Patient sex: M
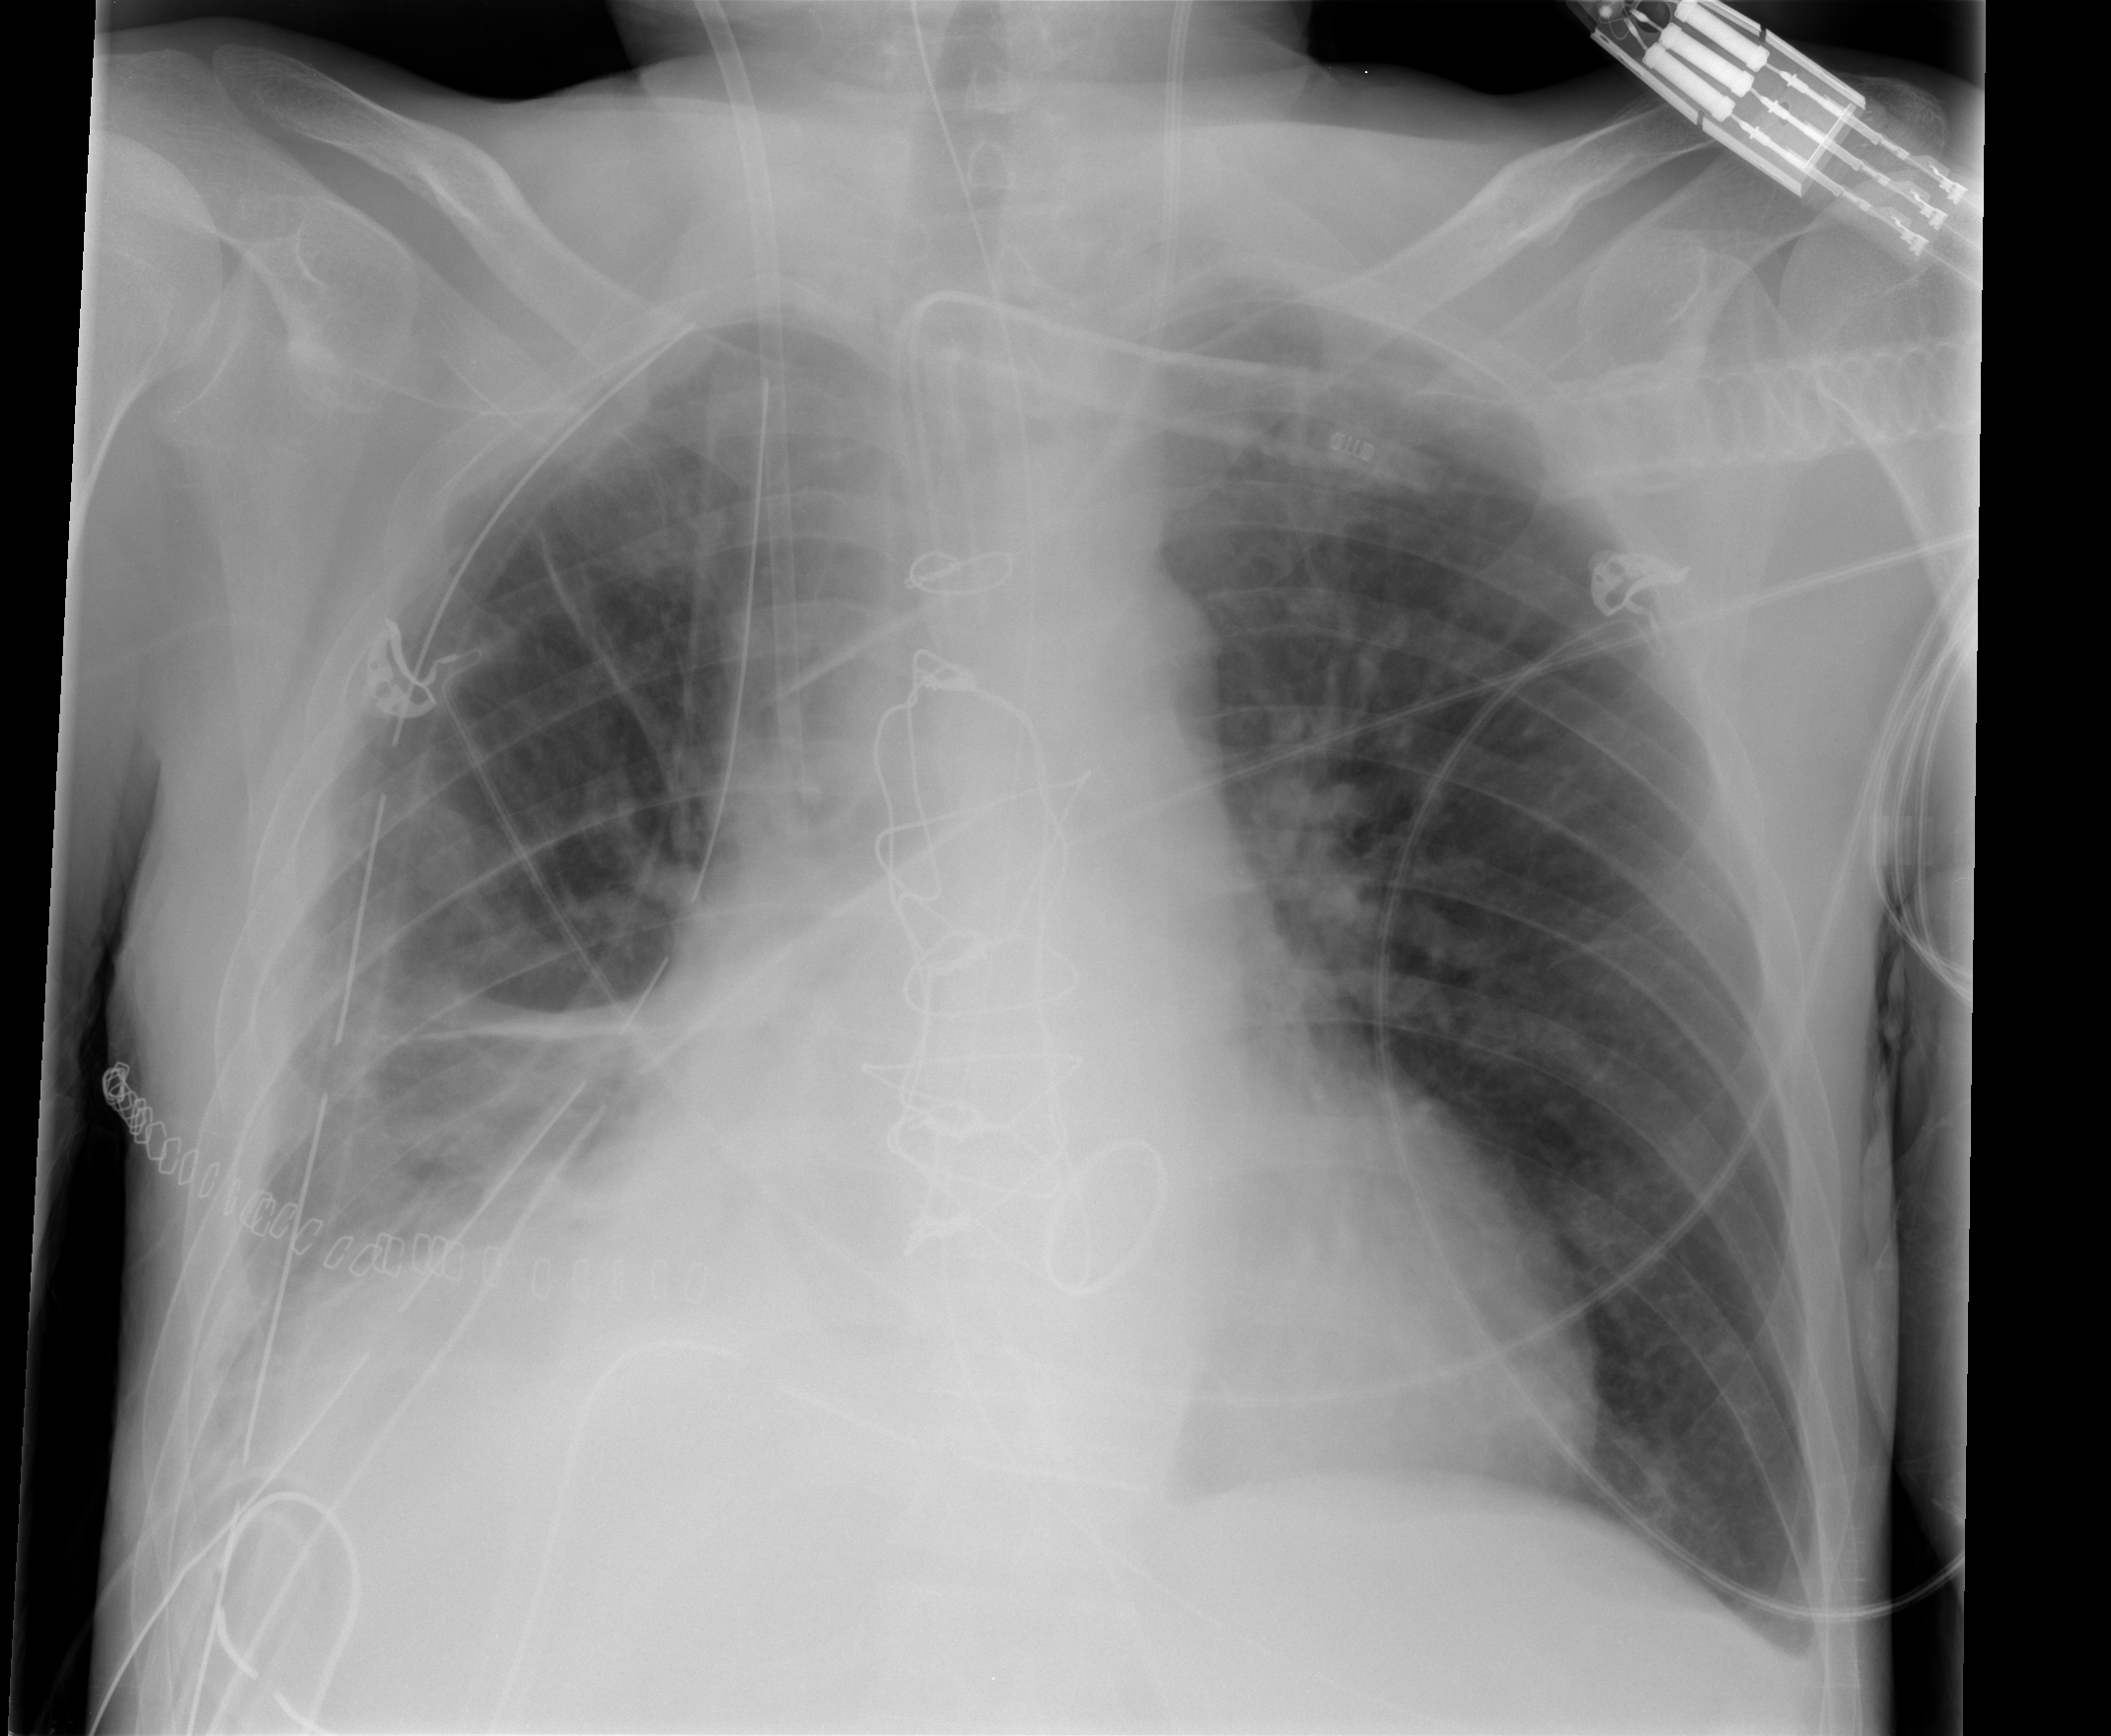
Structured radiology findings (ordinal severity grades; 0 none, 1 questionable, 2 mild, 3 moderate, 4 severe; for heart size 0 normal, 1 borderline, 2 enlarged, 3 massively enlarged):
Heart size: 2
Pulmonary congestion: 2
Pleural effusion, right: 2
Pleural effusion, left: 1
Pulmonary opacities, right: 1
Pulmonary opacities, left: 1
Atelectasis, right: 2
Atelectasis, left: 1